【题型】解答题　【知识点】平面几何　【难度】easy
如图，在$\text{Rt } \triangle ABC$中，两直角边$AC = 12$，$BC = 5$，求$\angle A$的各个三角比的值．

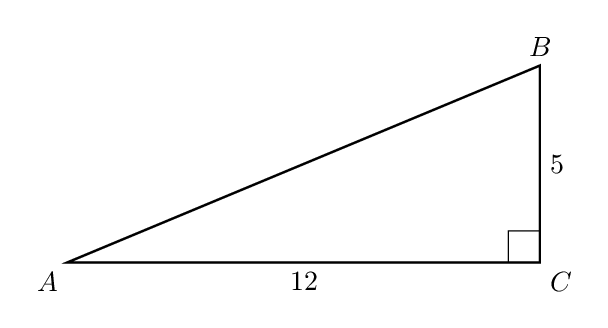
【解答】
\noindent \textbf{【答案】}$\sin A = \dfrac{5}{13}$，$\cos A = \dfrac{12}{13}$，$\tan A = \dfrac{5}{12}$

\noindent \textbf{【分析】}勾股定理求出三角形的斜边长，再根据直角三角形中三角比的概念代入数值计算.

\noindent \textbf{【详解】}在$\text{Rt } \triangle ABC$中，$AC = 12$，$BC = 5$，$\angle C = 90^\circ$，得
\(
AB = \sqrt{AC^2 + BC^2} = \sqrt{12^2 + 5^2} = 13,
\)
所以
\(
\sin A = \dfrac{BC}{AB} = \dfrac{5}{13},\ \cos A = \dfrac{AC}{AB} = \dfrac{12}{13},\ \tan A = \dfrac{BC}{AC} = \dfrac{5}{12}.
\)